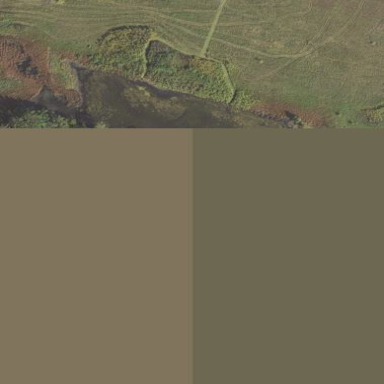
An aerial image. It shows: Marshy wetland area.